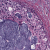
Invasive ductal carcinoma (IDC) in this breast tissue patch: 0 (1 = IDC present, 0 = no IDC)